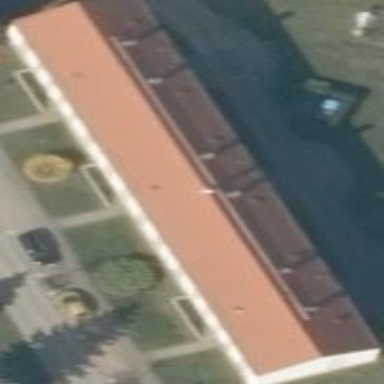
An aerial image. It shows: Gabled building with red roof made of roof tiles. The roof orientation is along the building.